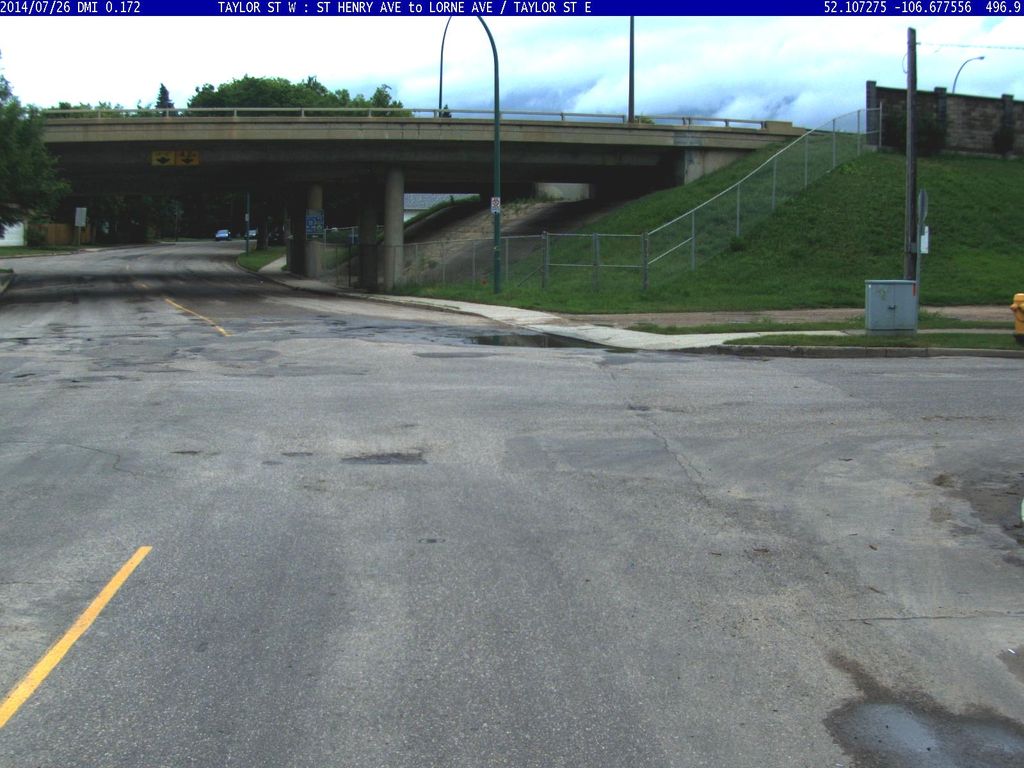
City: saskatoon